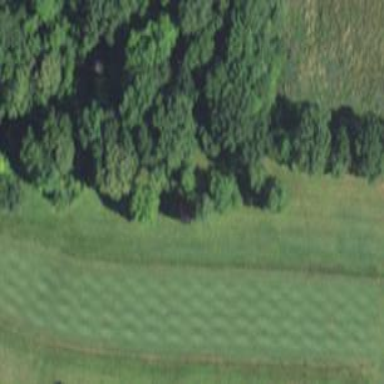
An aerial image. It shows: Grassy area designated as golf fairway.